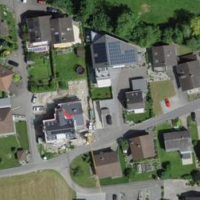
EUNIS habitat code: 54
Species observed at this site:
Rhamnus cathartica